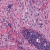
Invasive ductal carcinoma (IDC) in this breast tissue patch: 0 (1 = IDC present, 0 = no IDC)